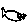
Label: fish